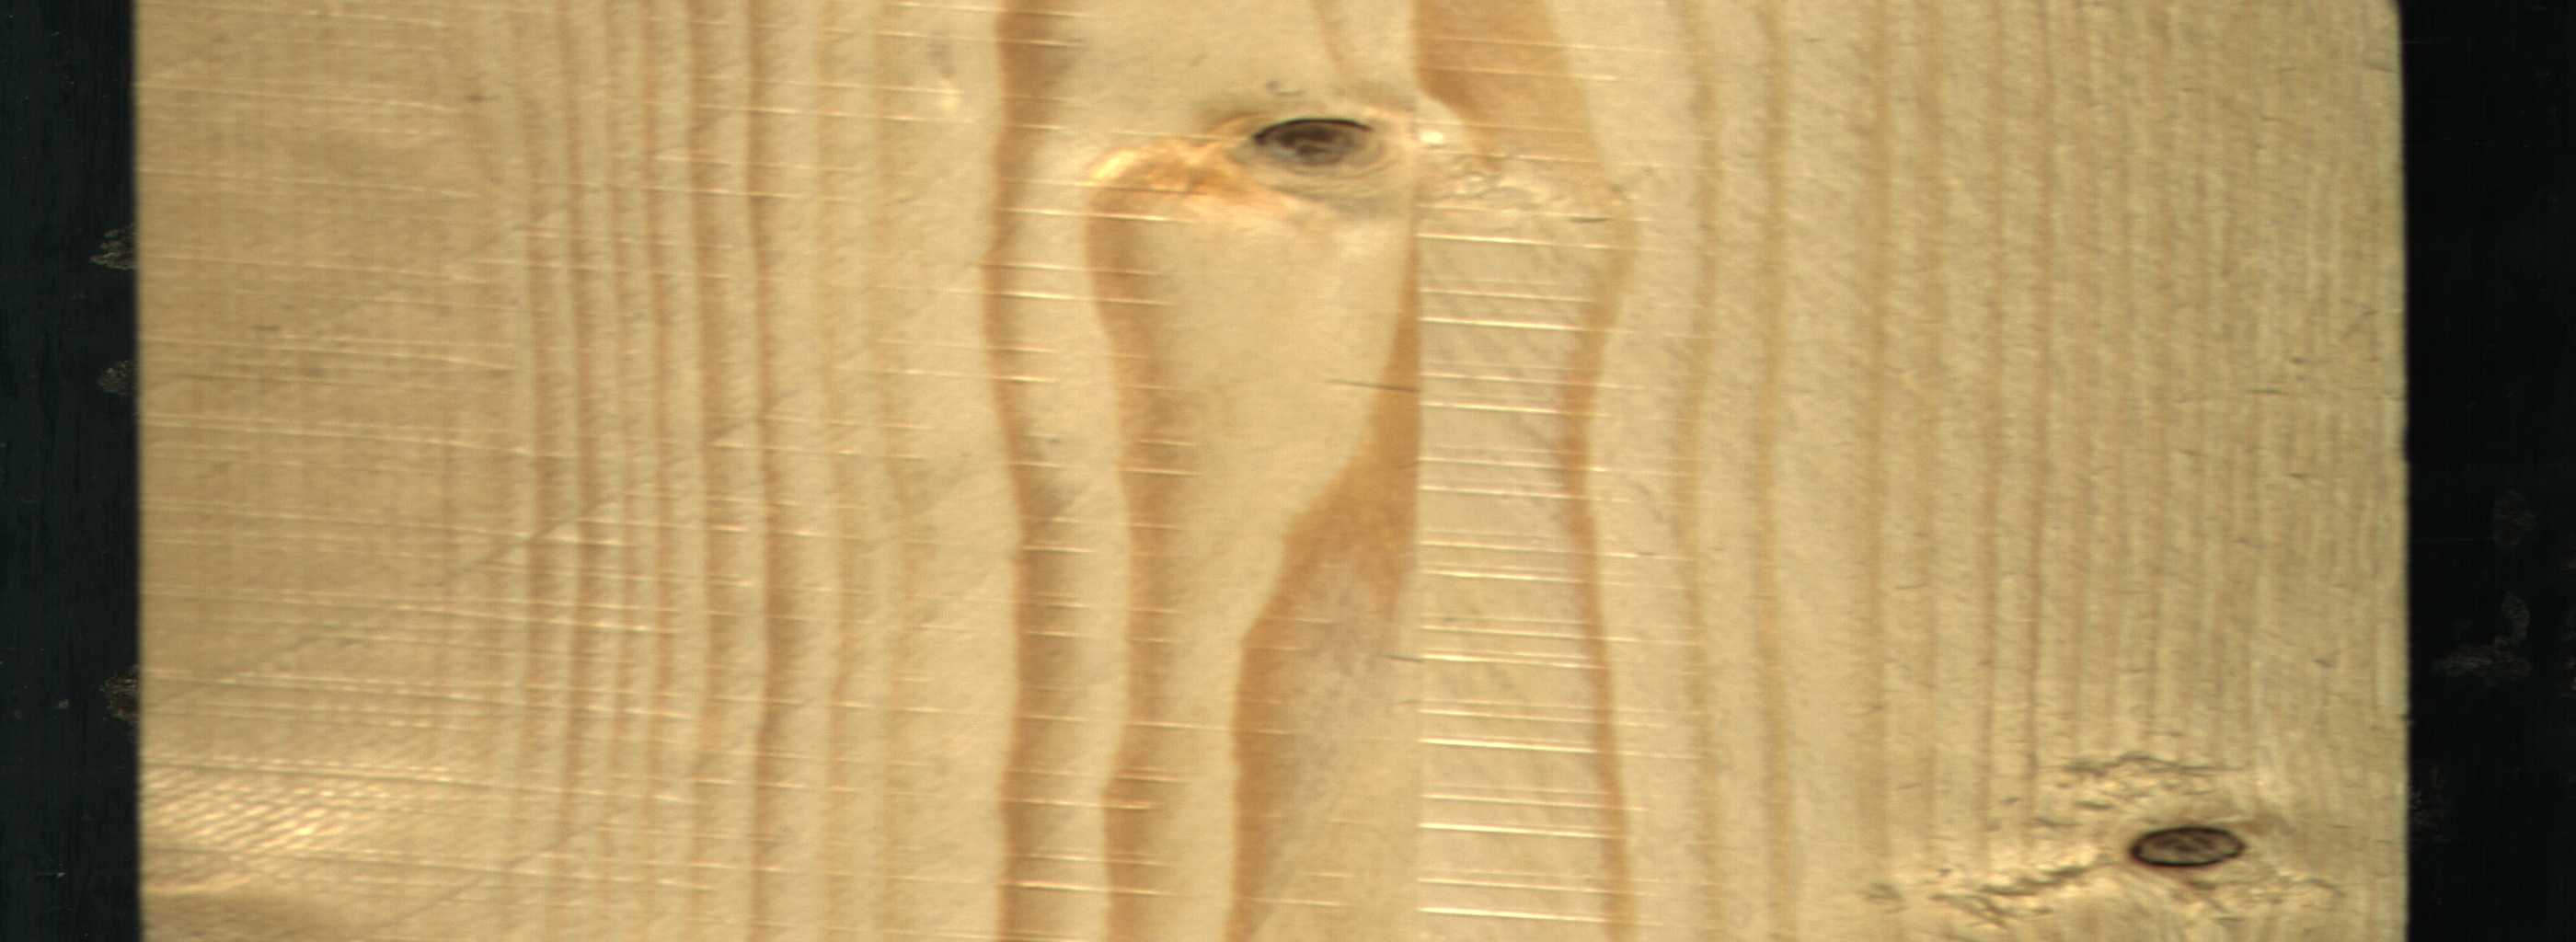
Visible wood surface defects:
Dead_Knot
Dead_Knot